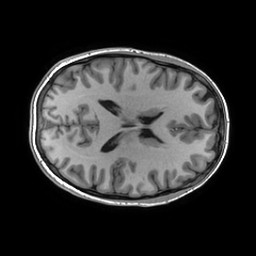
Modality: T1w
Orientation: axial
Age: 30
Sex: female
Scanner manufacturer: ge
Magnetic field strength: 3 T
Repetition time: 0.00724 s
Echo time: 0.0027 s